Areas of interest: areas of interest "Shopping Mall"
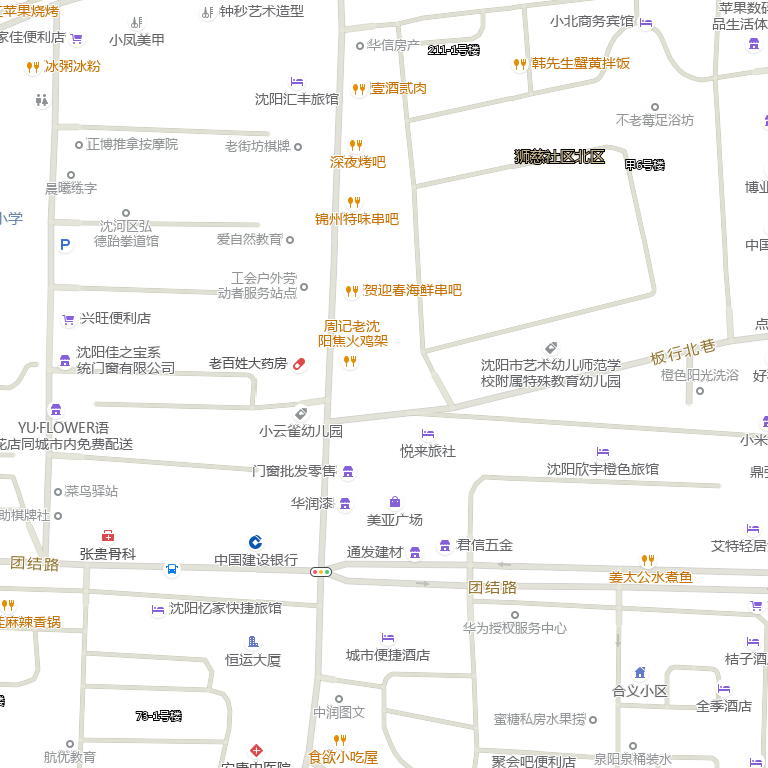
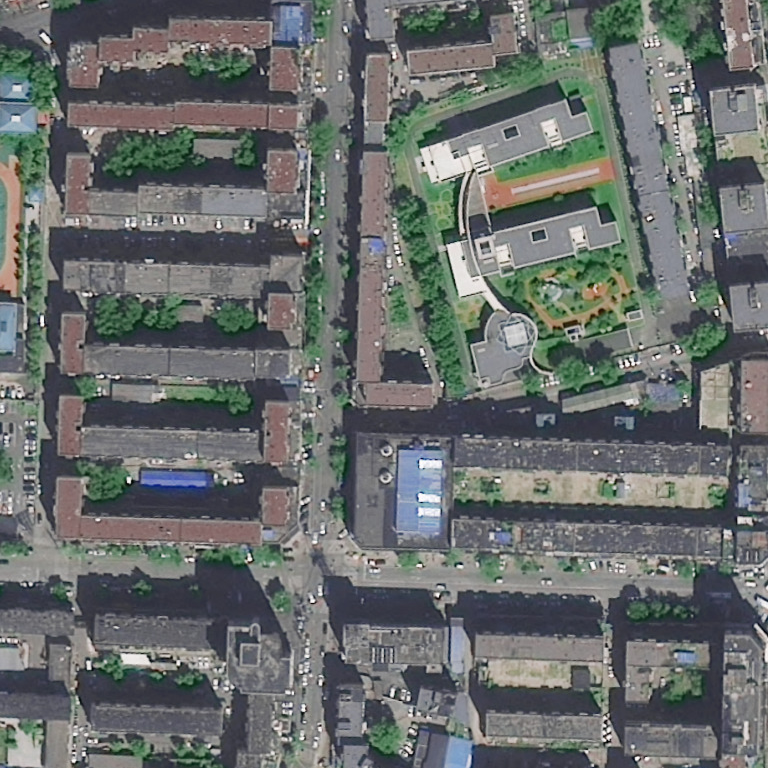